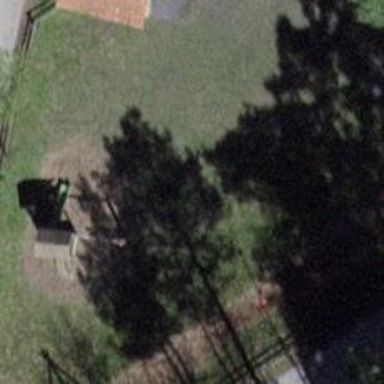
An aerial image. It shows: BBQ amenity.